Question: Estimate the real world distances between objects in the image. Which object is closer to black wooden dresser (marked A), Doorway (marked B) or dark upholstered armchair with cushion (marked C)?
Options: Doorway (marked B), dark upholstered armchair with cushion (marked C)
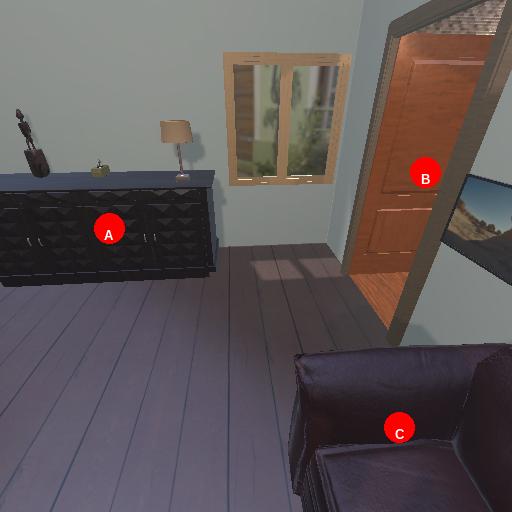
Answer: Doorway (marked B)